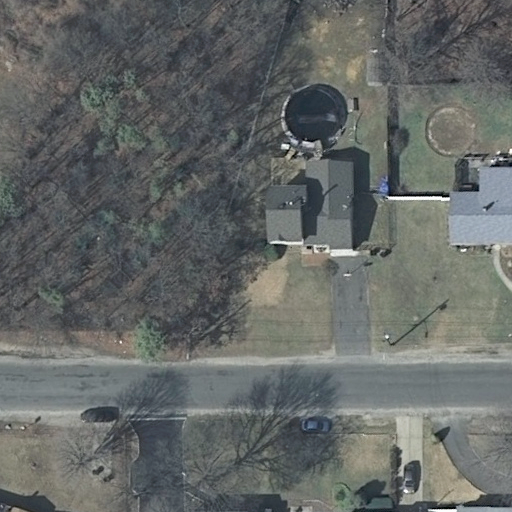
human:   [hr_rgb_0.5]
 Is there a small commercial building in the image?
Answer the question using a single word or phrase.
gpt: no

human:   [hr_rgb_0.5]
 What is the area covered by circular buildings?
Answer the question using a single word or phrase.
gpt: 0m2

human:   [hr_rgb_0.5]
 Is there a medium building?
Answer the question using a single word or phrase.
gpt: yes

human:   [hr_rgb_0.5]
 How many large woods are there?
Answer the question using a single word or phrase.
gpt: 1

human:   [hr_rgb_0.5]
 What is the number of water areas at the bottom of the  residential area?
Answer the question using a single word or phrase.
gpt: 0

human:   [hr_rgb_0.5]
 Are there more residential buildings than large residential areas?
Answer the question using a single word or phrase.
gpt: yes

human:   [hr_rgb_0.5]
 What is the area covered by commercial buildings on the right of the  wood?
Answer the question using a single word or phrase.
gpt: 0m2

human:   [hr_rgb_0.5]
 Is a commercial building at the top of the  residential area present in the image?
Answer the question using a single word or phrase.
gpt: no

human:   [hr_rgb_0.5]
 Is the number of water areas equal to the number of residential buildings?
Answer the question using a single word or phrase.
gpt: no

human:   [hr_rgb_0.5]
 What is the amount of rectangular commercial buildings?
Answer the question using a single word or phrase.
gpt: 0

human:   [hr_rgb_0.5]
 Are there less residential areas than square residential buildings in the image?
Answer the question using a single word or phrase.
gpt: no

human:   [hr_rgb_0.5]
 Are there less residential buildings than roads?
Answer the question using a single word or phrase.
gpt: no

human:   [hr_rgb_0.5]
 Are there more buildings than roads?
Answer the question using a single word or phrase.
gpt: yes

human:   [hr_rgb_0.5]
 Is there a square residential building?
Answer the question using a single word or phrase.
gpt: no

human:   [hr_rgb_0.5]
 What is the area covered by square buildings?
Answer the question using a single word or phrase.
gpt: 0m2

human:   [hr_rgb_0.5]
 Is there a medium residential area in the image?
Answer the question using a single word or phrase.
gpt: no

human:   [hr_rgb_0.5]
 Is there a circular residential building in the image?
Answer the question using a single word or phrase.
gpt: no

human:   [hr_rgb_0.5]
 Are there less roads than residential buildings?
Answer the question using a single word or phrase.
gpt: yes

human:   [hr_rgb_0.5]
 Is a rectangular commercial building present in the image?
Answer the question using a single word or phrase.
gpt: no

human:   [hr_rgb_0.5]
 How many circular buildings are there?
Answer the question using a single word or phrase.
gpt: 0

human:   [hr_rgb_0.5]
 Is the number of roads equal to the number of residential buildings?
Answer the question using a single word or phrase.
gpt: no

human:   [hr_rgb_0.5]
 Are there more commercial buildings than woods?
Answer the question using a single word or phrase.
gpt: no

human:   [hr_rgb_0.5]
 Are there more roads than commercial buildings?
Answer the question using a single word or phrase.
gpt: yes

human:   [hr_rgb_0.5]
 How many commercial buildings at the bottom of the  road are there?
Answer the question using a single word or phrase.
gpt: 0

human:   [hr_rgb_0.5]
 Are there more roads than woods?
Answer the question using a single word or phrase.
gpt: no

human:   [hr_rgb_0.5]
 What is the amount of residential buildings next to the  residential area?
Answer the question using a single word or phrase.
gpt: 4

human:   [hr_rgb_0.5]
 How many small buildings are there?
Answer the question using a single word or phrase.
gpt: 2

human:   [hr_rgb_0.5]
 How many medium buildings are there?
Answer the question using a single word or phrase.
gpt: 2

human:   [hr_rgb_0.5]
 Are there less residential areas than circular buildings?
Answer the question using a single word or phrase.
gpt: no

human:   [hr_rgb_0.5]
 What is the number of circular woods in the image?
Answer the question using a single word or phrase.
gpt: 0

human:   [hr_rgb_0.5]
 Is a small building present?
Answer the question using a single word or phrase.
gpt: yes

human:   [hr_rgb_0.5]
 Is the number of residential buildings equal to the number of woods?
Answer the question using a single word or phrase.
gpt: no

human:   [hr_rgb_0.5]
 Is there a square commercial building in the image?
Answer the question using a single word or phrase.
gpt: no

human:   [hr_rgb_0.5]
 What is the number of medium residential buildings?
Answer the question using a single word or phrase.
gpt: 2

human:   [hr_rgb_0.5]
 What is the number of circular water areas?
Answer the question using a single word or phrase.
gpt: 0

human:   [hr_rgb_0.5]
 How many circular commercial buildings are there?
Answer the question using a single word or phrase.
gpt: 0